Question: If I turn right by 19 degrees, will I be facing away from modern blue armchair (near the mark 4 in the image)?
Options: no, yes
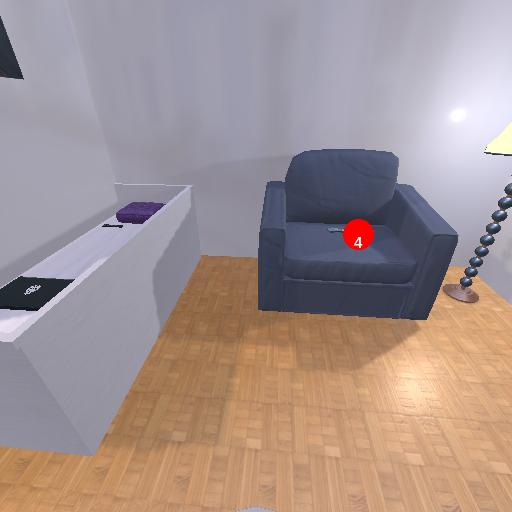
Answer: no